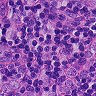
Metastatic tissue present: yes